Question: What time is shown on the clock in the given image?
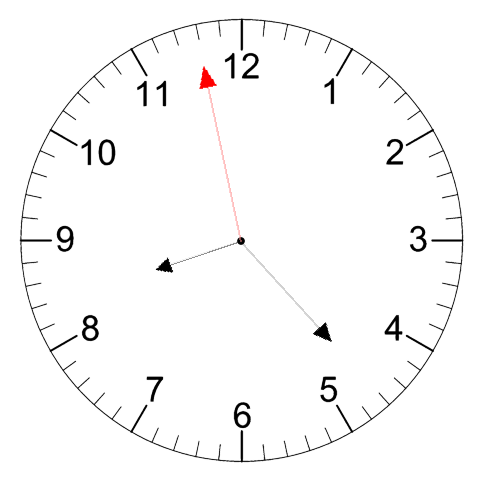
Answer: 08:22:58